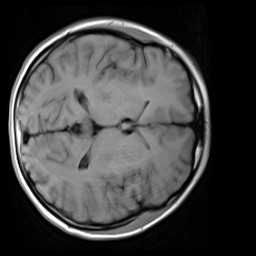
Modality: T1w
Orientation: axial
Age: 21
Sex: female
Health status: healthy
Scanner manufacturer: siemens
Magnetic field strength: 3 T
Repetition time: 4.1 s
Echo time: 0.0085 s